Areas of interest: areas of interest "Educational"
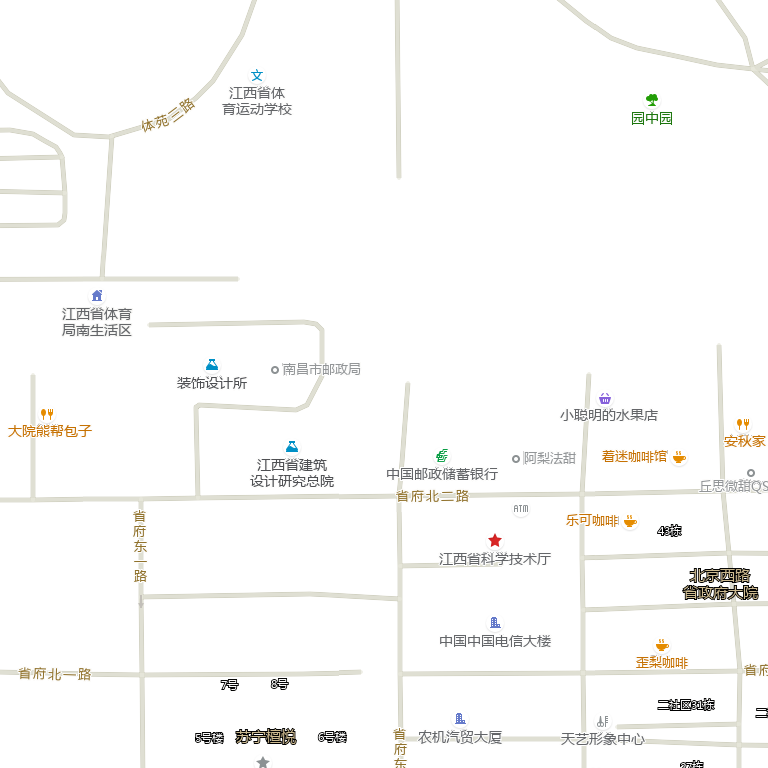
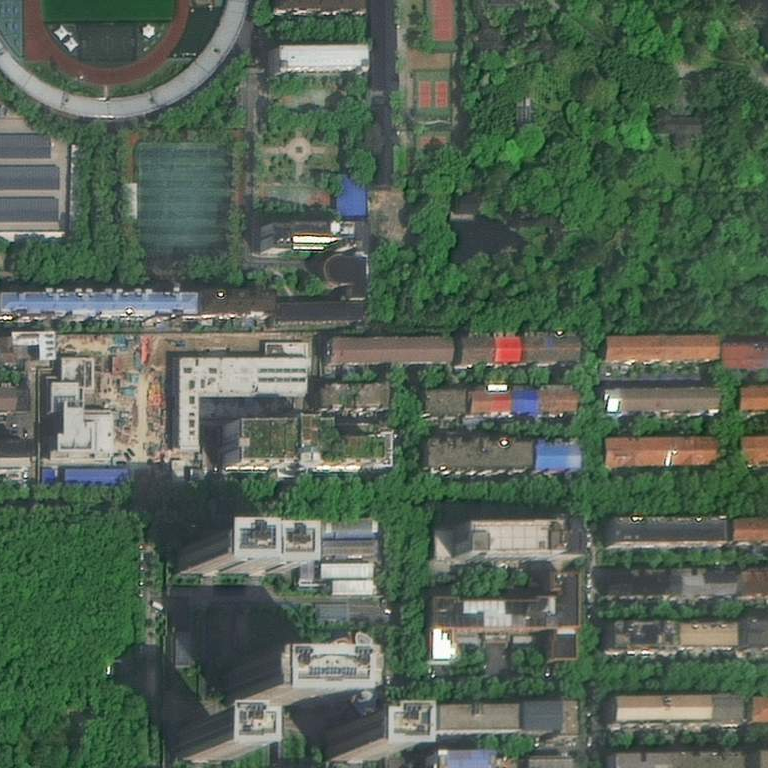